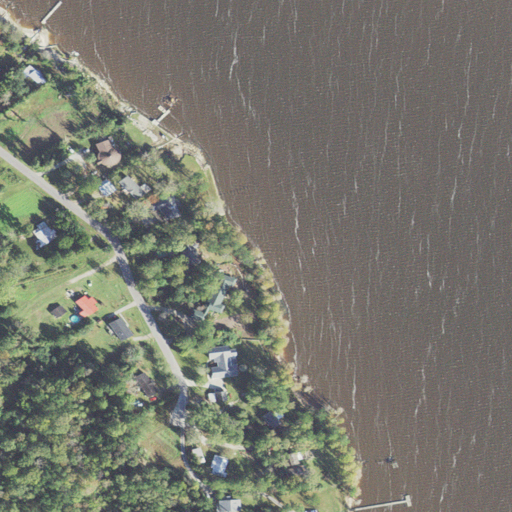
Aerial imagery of cape in North Carolina named Johnson Point containing open water, open development, evergreen forest, woody wetlands, mixed forest, shrub, low intensity development, grassland, pasture, herbaceous wetlands, medium intensity development, and high intensity development